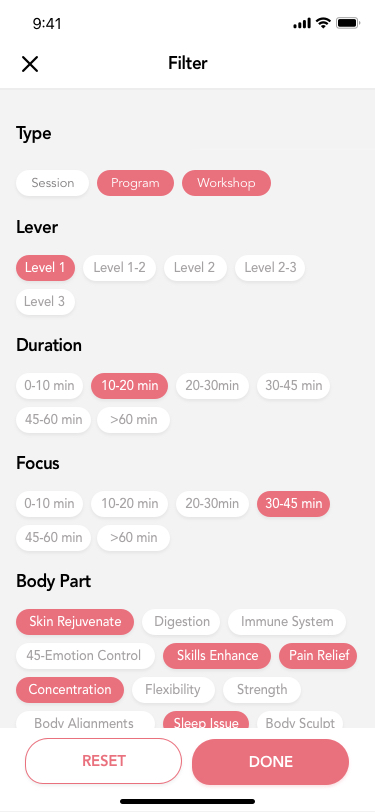
Text in this UI design:
Type
Session
Program
Workshop
Lever
Level 1
Level 2
Level 1-2
Level 2-3
Level 3
Duration
0-10 min
20-30min
45-60 min
10-20 min
30-45 min
>60 min
Focus
0-10 min
20-30min
45-60 min
10-20 min
30-45 min
>60 min
Body Part
Skin Rejuvenate
Immune System
Digestion
Pain Relief
45-Emotion Control
Body Alignments
Skills Enhance
Concentration
Flexibility
Sleep Issue
Body Sculpt
Strength
RESET
DONE
Filter